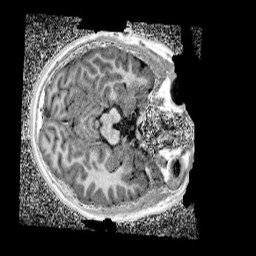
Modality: UNIT1_denoised
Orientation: axial
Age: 12
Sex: male
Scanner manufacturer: siemens
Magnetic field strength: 3 T
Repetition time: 4 s
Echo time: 0.00299 s